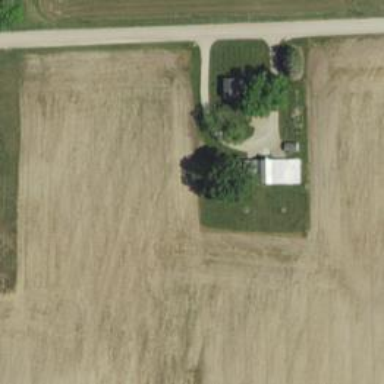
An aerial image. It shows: Driveway.